Field crop: maize
Growth stage: 2
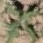
Species: atriplex